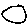
Label: circle